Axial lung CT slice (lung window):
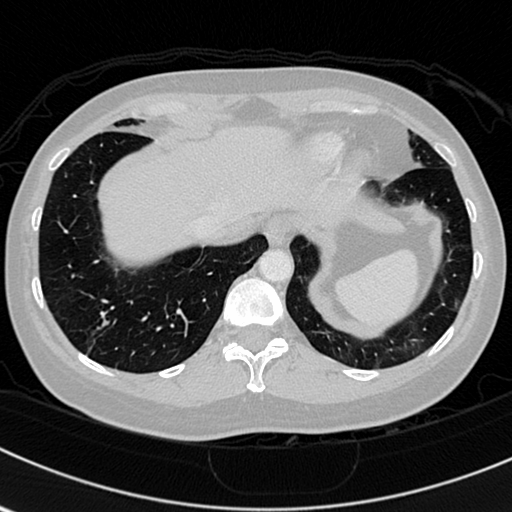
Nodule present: no